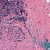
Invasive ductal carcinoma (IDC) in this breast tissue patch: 0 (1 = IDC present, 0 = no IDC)